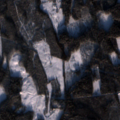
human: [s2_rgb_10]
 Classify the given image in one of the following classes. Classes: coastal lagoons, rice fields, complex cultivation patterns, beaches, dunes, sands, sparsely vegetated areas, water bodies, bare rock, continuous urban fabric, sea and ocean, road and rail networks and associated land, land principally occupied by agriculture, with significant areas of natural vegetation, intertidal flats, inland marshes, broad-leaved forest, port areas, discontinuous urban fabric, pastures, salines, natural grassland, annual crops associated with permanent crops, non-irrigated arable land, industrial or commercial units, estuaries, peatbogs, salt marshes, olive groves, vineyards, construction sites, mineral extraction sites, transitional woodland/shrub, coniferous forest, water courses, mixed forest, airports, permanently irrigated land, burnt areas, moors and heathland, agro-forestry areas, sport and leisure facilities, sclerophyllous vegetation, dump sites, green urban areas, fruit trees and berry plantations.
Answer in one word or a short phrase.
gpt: land principally occupied by agriculture, with significant areas of natural vegetation, coniferous forest, mixed forest, transitional woodland/shrub